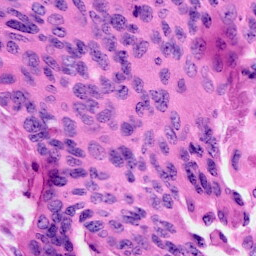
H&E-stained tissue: Cervix